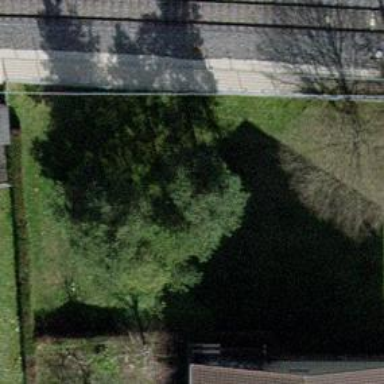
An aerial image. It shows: Evergreen needle-leaved tree.